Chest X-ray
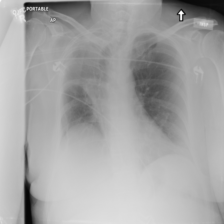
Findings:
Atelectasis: positive
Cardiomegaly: negative
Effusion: negative
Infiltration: negative
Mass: negative
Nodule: negative
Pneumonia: negative
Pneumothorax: negative
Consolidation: negative
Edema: negative
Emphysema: negative
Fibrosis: negative
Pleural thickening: negative
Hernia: negative